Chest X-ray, AP view. Patient: 58 years old, sex M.
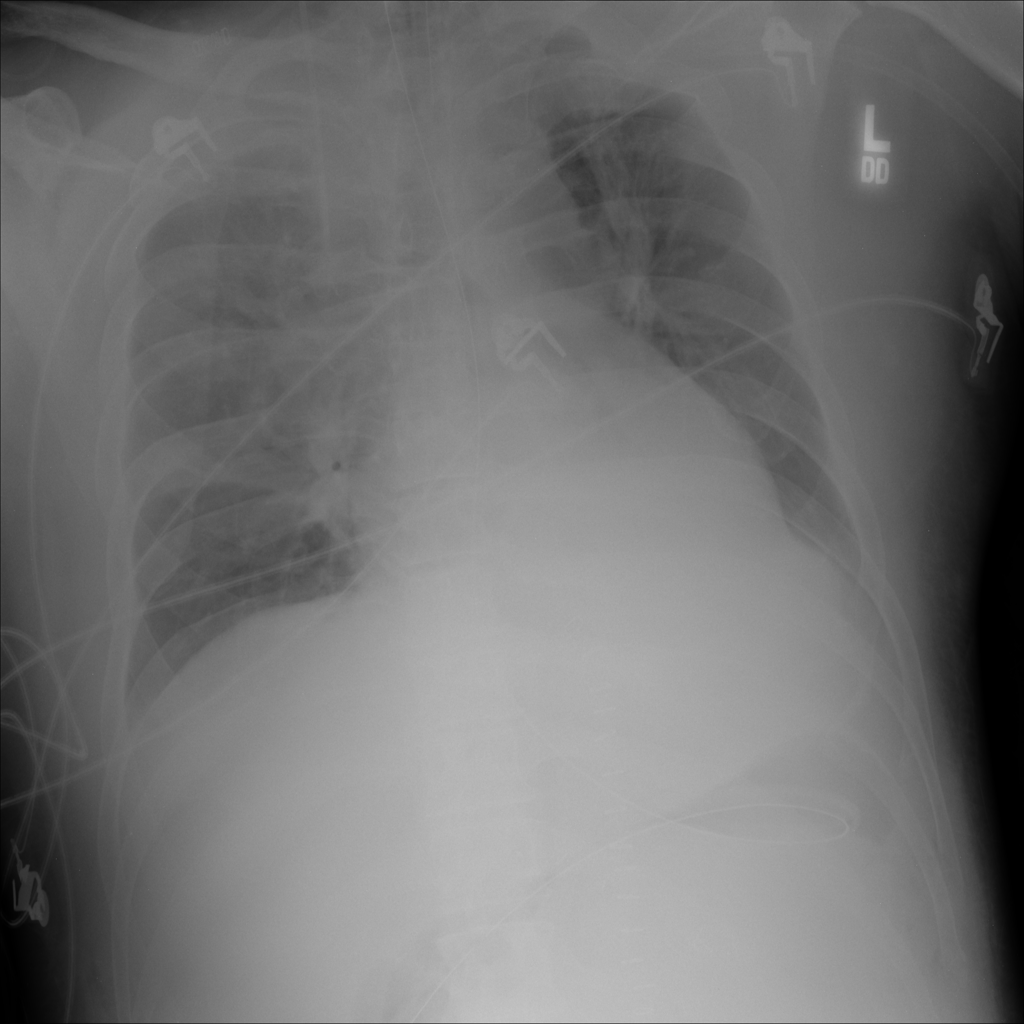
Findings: No Finding